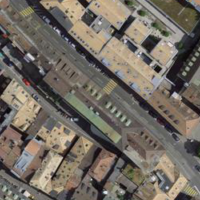
EUNIS habitat code: 54
Species observed at this site:
Pterostoma palpina